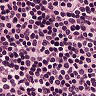
Metastatic tissue present: no